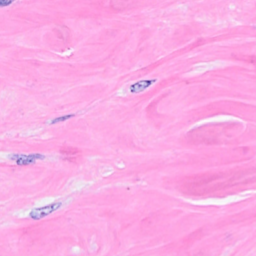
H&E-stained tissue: Breast